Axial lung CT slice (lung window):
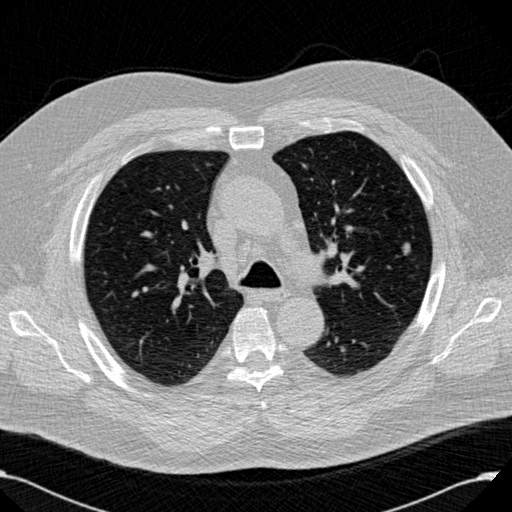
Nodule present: yes
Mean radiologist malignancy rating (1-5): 2.75